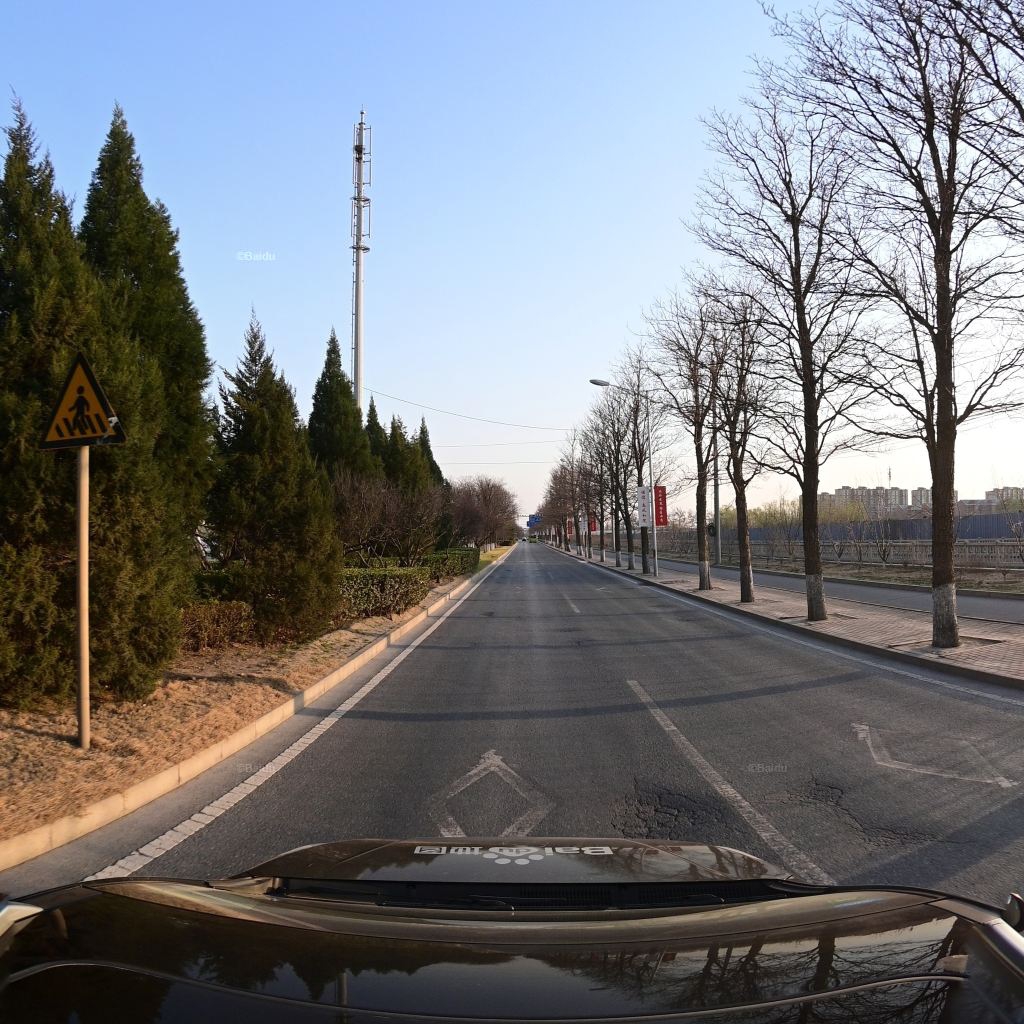
Region: Fengtai
Road damage annotations: alligator crack, alligator crack